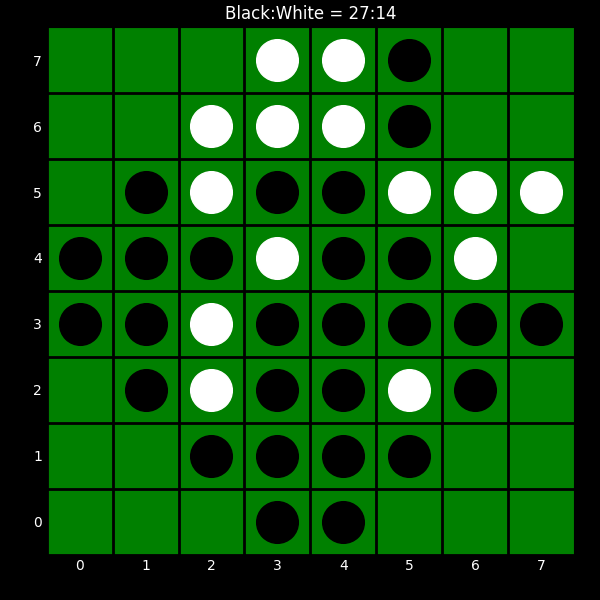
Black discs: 27
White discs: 14